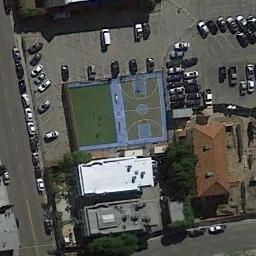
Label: basketball_court